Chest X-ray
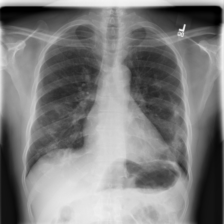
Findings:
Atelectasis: negative
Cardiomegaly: negative
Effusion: negative
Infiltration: positive
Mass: positive
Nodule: positive
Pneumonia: negative
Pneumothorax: negative
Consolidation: negative
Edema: negative
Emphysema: negative
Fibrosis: negative
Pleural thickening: negative
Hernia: negative